Field crop: maize
Growth stage: 2
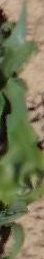
Species: maize